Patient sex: F
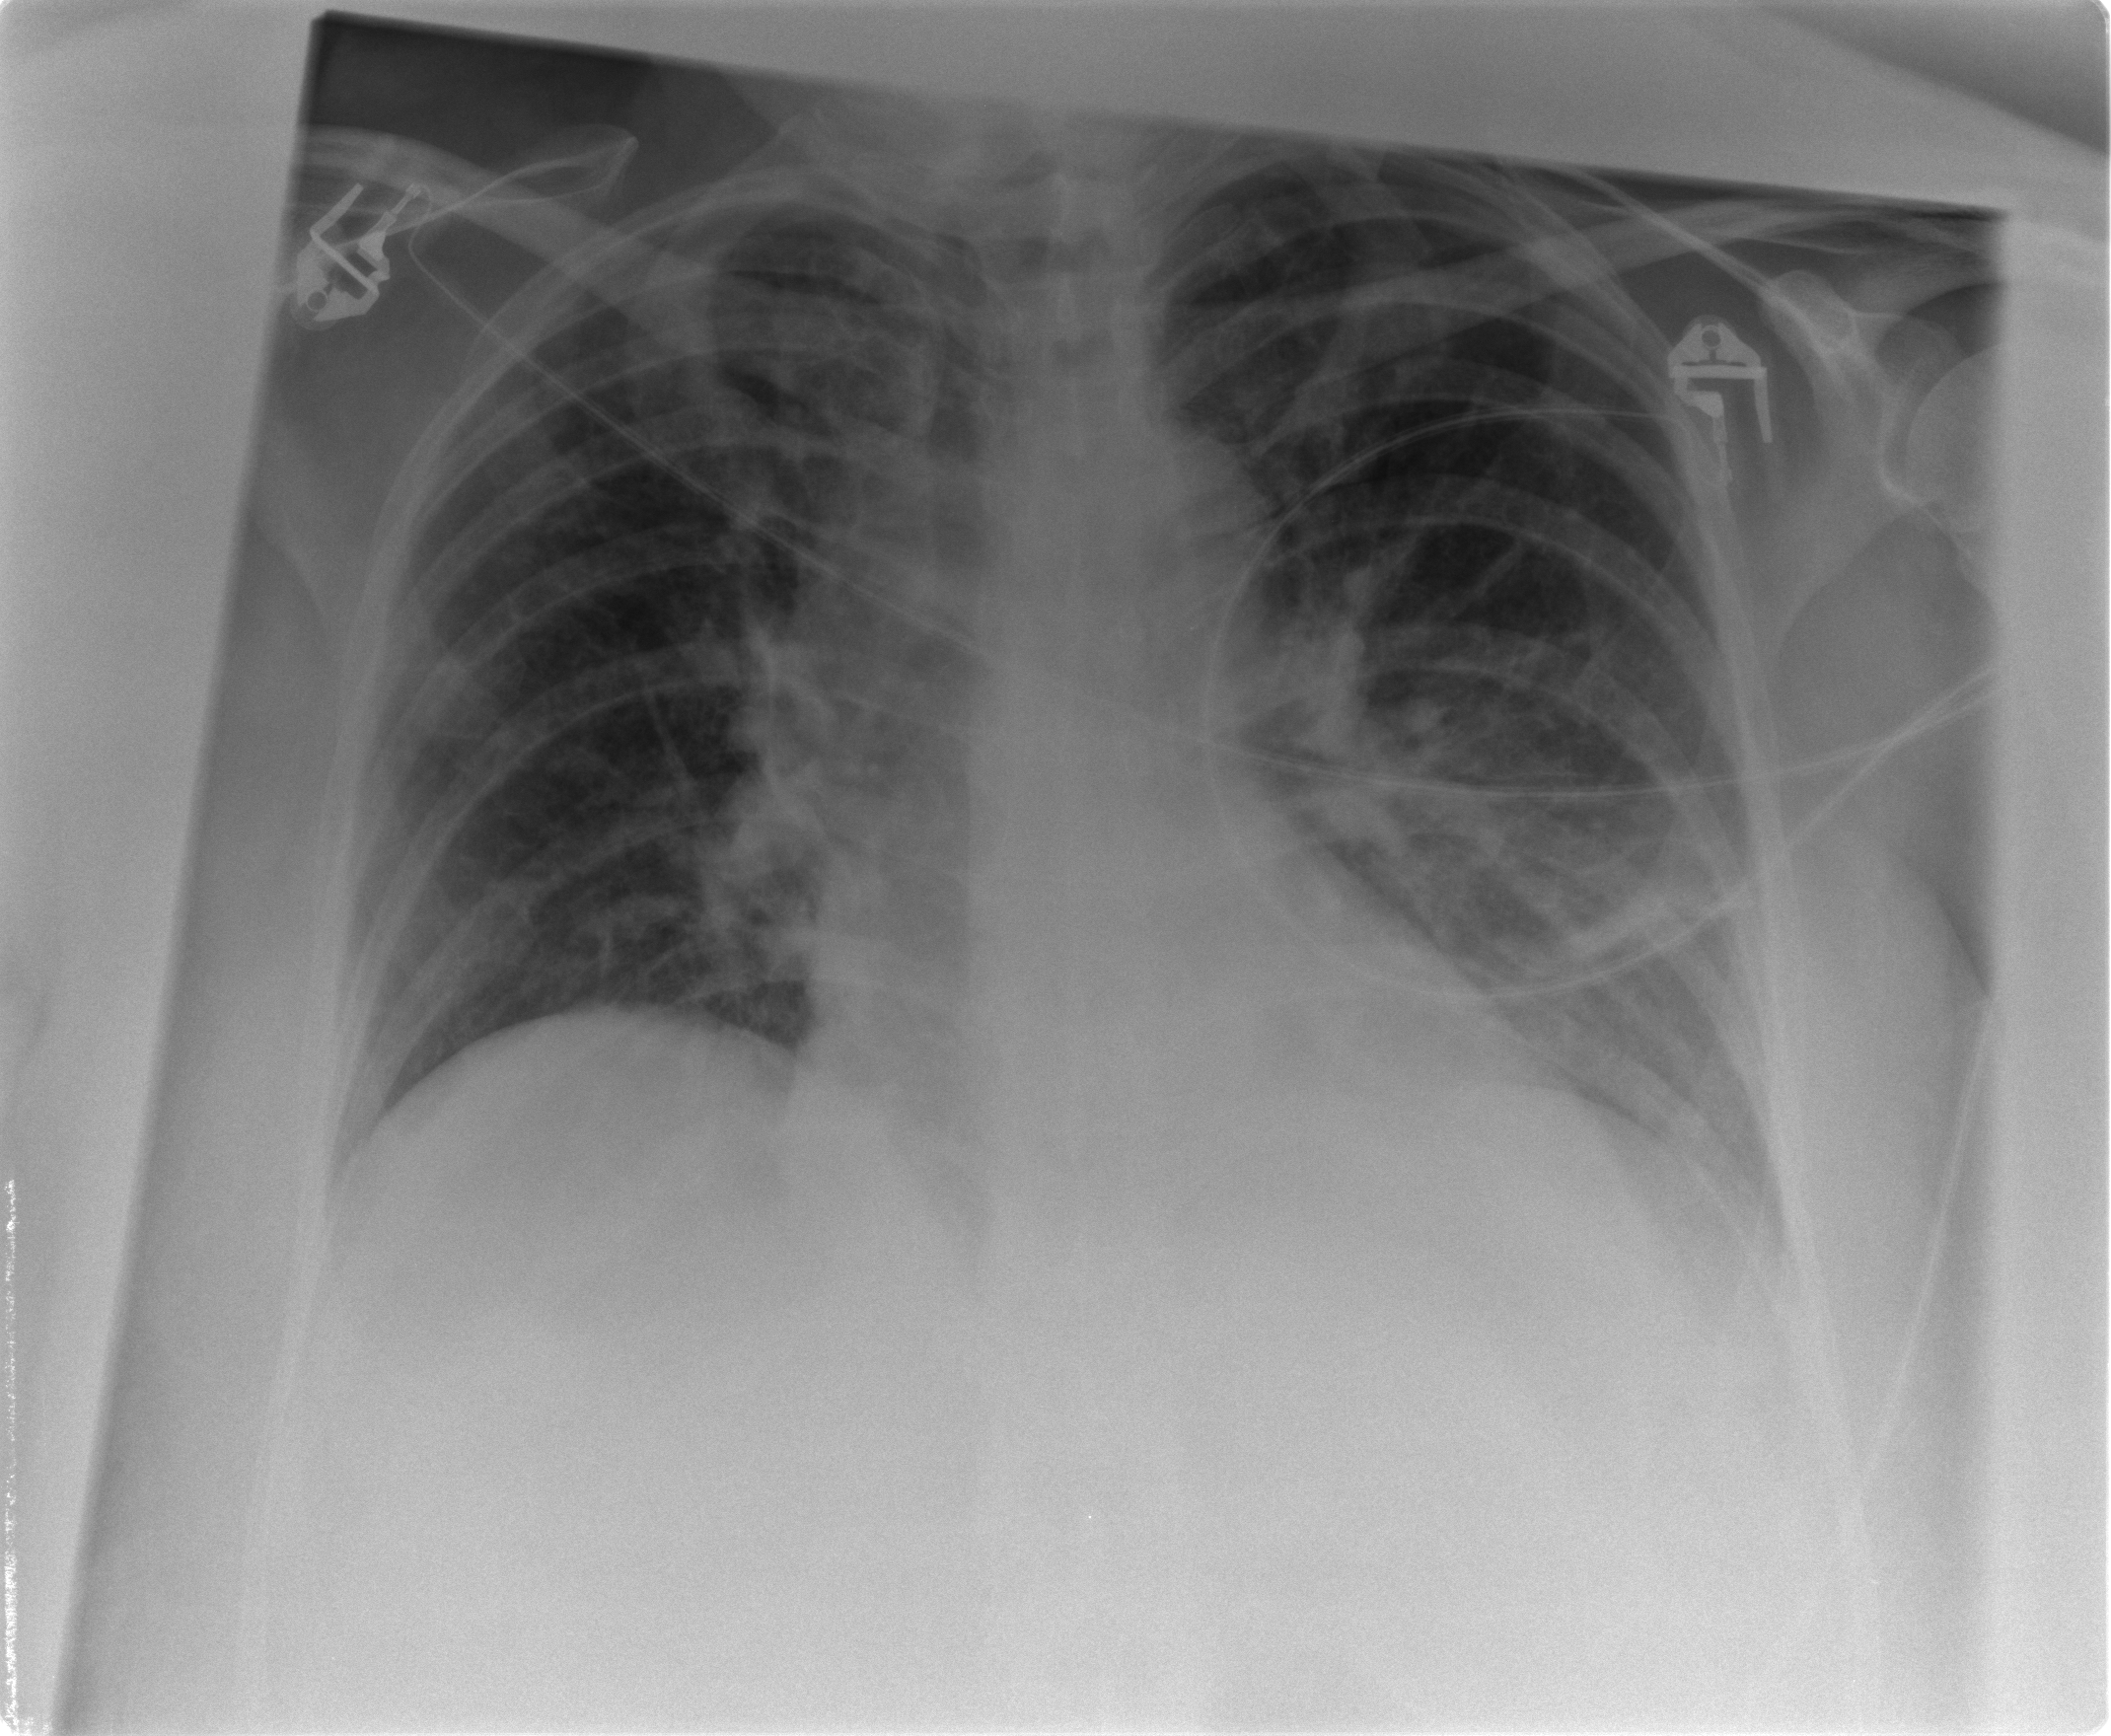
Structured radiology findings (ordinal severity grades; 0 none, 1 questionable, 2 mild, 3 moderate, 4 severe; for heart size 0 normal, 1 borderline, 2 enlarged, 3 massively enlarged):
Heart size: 2
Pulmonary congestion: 2
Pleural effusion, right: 0
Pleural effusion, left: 1
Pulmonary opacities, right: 2
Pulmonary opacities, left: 2
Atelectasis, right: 0
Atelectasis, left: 2